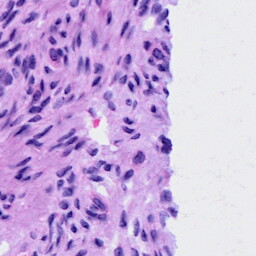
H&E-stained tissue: Cervix